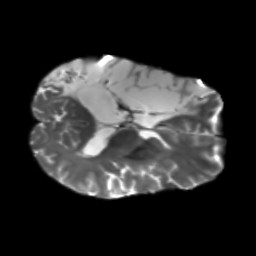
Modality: T2w
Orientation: axial
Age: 40
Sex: male
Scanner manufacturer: siemens
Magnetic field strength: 3 T
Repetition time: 5.25 s
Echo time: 0.08 s